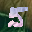
Label: 5